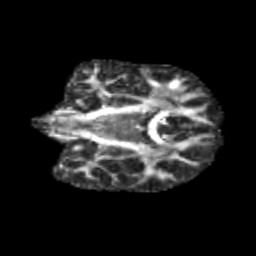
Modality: FA
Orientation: coronal
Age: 11
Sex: male
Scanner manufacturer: siemens
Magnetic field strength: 3 T
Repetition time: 3.8 s
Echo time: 0.07 s